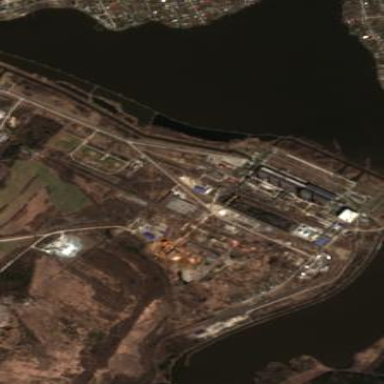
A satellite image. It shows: Industrial area with concrete fence surrounding power plant.